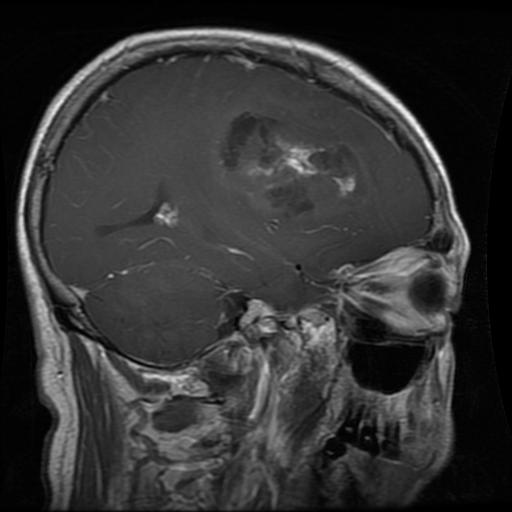
Label: glioma